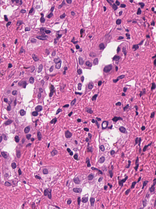
Tumor epithelial tissue: yes
Tumor-associated stroma tissue: yes
Normal tissue: no